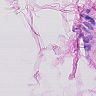
Metastatic tissue present: no